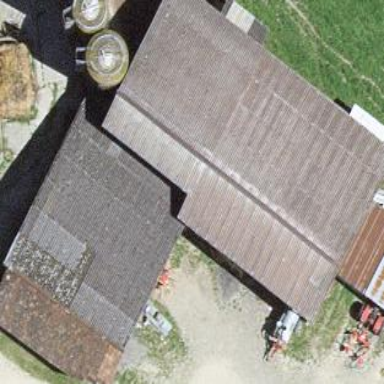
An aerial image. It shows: Shed building.